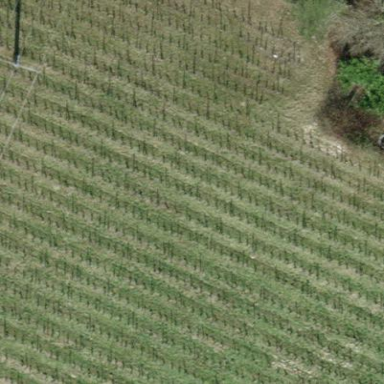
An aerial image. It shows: Vineyard where grapes are grown.